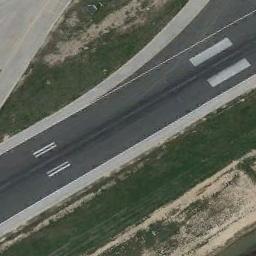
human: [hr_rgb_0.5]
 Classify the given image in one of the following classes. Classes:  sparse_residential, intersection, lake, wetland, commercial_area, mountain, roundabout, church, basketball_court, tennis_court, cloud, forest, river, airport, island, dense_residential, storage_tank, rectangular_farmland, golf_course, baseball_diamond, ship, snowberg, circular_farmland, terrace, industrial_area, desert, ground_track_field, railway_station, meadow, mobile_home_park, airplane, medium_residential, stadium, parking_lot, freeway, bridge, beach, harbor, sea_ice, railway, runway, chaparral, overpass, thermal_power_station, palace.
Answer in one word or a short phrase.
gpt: runway